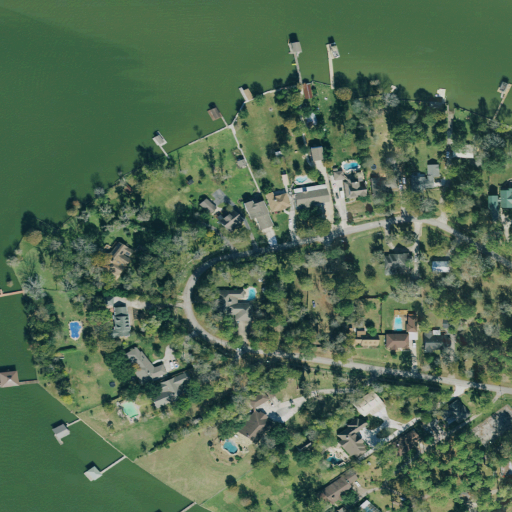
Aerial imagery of cape in Texas named Scotts Point containing open water, low intensity development, open development, medium intensity development, grassland, herbaceous wetlands, mixed forest, pasture, and barren land